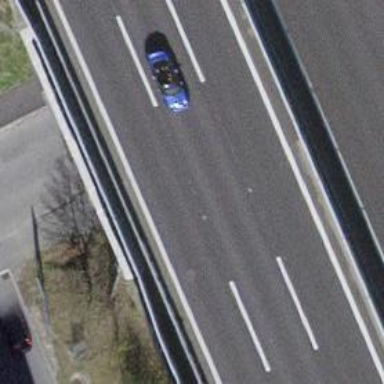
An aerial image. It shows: Motorway bridge.